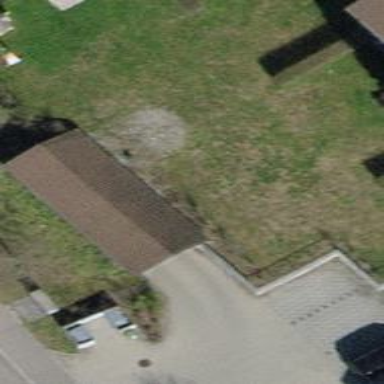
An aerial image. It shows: Garage building.